Question: I am a student of a web application development module.
We have had a database examination, and I have a small question that you may be able to clarify for me.
It is an exercise that I think could be done in two ways, but according to my teacher only one option is correct.
I have looked and believe in this case two queries could apply. If you could clarify my confusion a bit, I thank you =)
I leave the question of the statement, the tables and two solutions. Would both be okay?
Exercise: It returns a list with the identifiers of the clients that have requested a command. Note that it should not display identifiers that are repeating. They must be ordered.

If there are foreigns keys. I add the keys to the tables. Thank you very much, it has been very useful.
Table comanda:
<URL>
Table cliente:
<URL>
Queries:
'''
SELECT DISTINCT id_cliente as 'Identificador cliente'
FROM comanda
ORDER BY id_cliente ASC;
'''
'''
SELECT DISTINCT cliente.id
FROM cliente INNER JOIN comanda
ON cliente.id = comanda.id_cliente
ORDER BY cliente.id;
'''
Many thanks =)
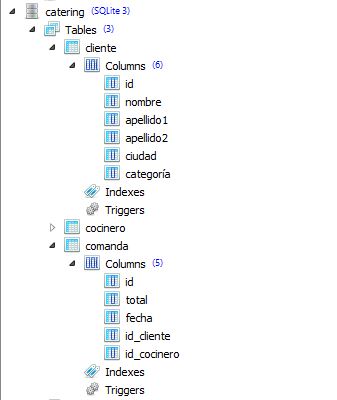
Answer: There's one subtle difference: If there are values in 'comanda.id_cliente' that do not exist in 'cliente.id', the first query will output them, the second doesn't because they'll find no match for the join.
It is not unreasonable to that '(comanda.id_cliente)' is constrained to be a foreign key referencing '(cliente.id)' though. Such a declaration would make such orphaned values in 'comanda.id_cliente' impossible. And such a constraint should normally in place, if the database is well designed. But the picture doesn't seem to indicate such a constraint (unless I'm missing something). So unless there's further information indeed showing that such a constraint exists, the assumption might be proven wrong.
So spoken, the queries are not equivalent, I'm afraid. Which one is in terms of the task leaves room for interpretation of the text of the task though.